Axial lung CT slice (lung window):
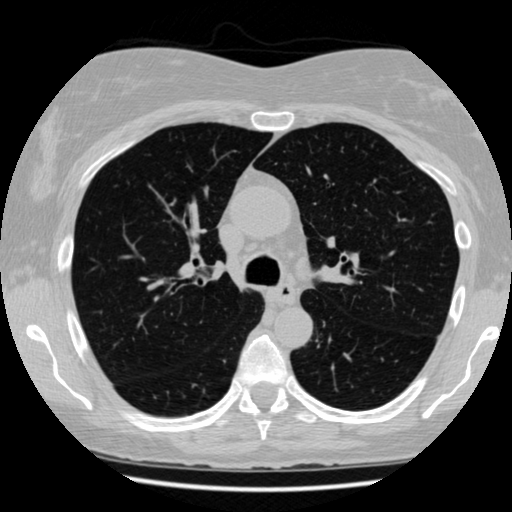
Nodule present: no